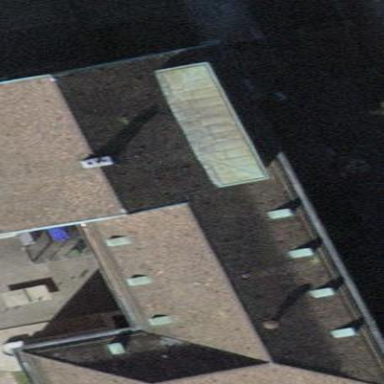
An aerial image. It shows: School building with school amenities.